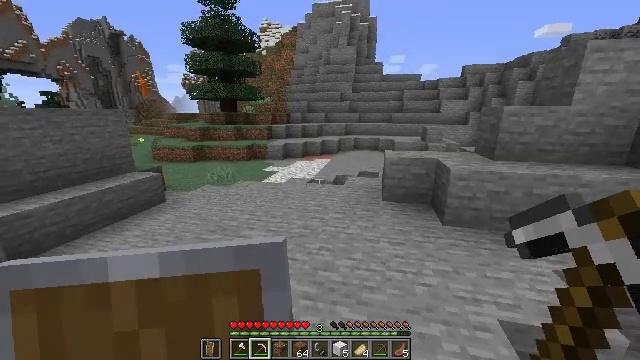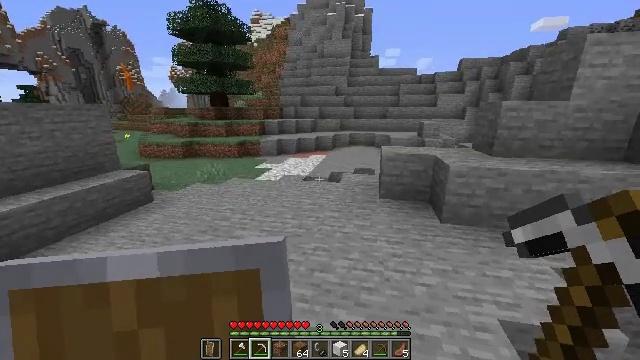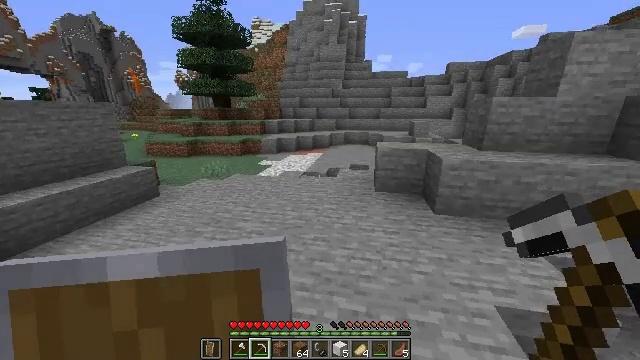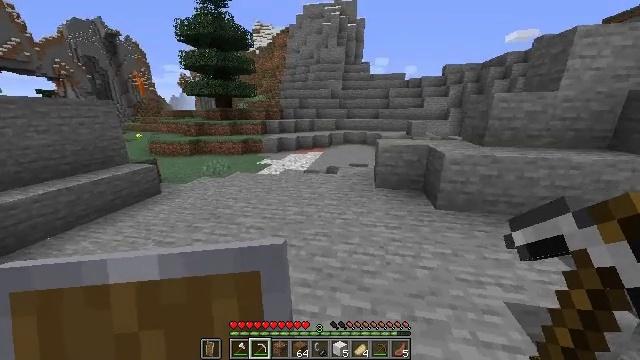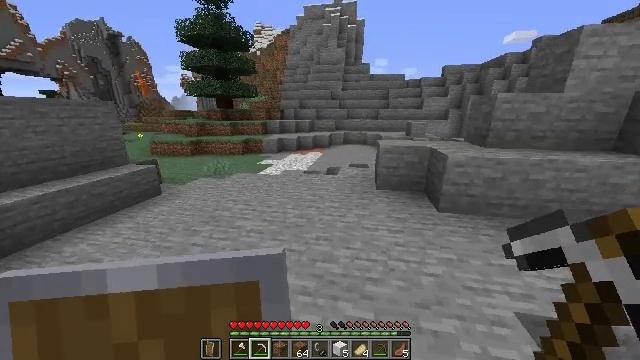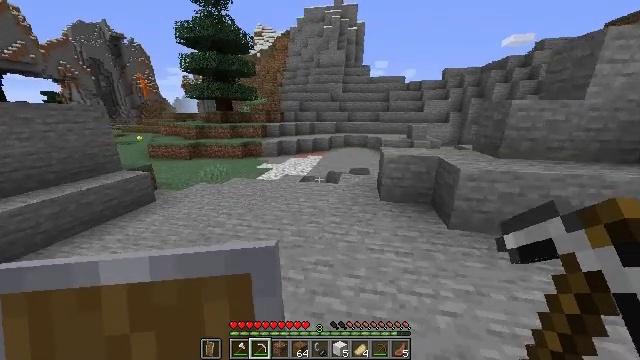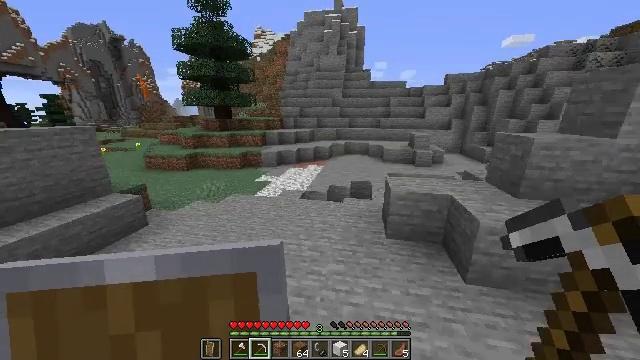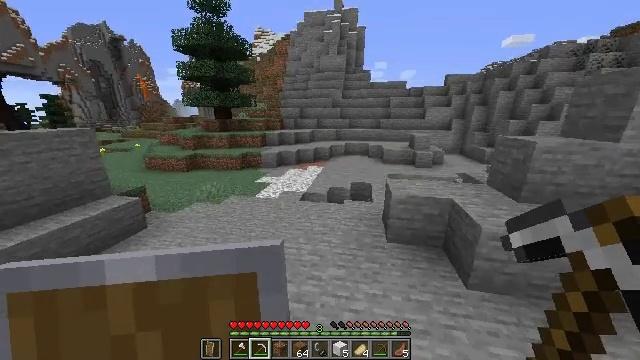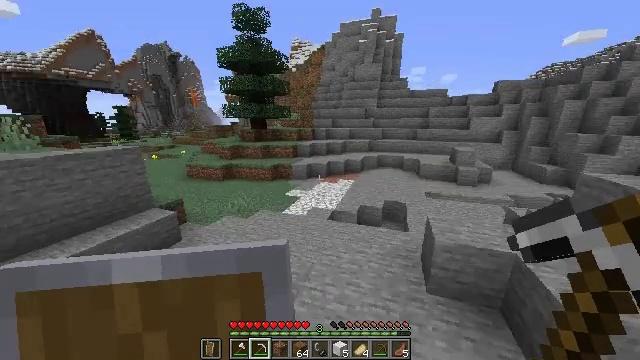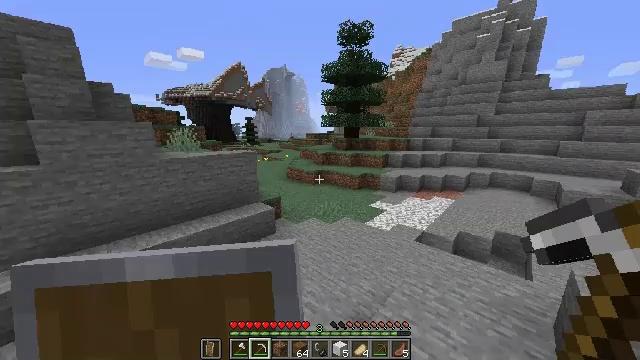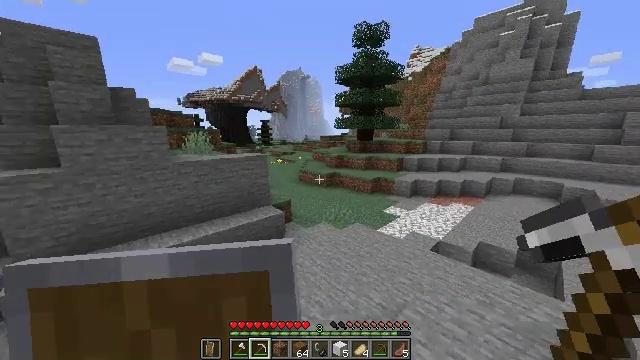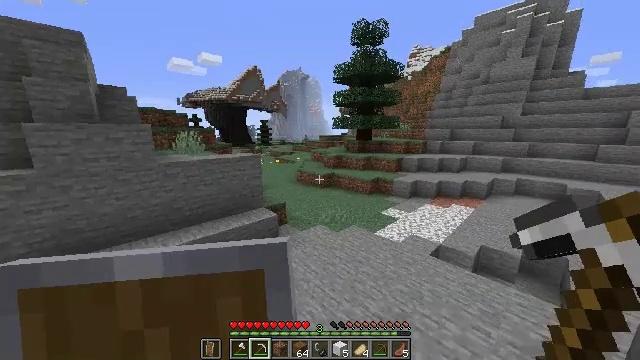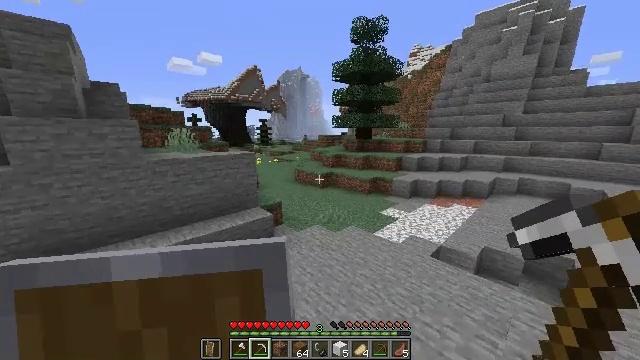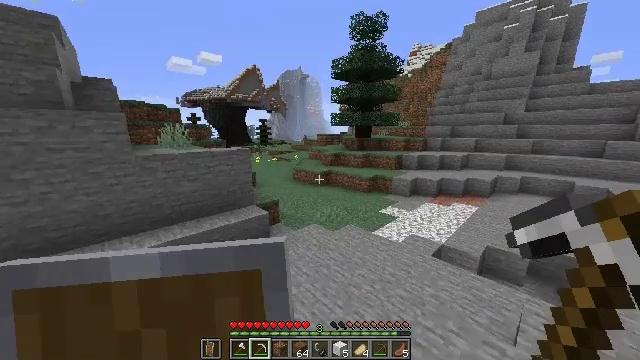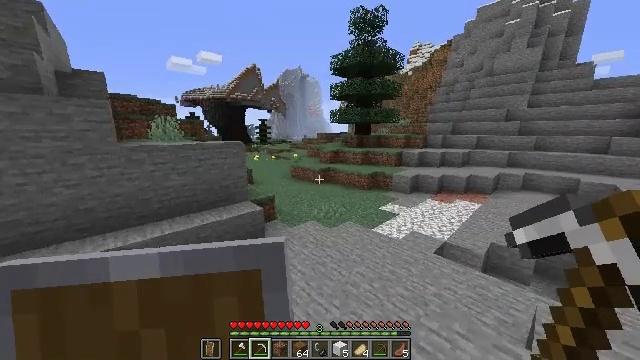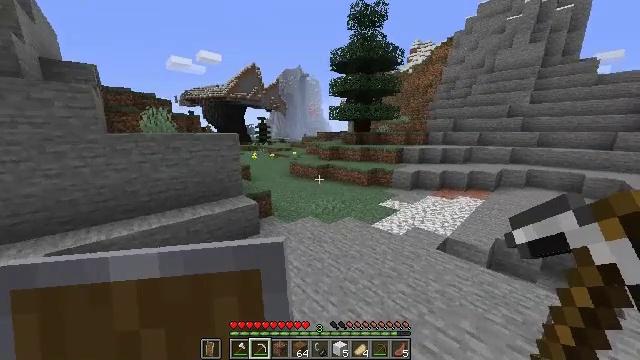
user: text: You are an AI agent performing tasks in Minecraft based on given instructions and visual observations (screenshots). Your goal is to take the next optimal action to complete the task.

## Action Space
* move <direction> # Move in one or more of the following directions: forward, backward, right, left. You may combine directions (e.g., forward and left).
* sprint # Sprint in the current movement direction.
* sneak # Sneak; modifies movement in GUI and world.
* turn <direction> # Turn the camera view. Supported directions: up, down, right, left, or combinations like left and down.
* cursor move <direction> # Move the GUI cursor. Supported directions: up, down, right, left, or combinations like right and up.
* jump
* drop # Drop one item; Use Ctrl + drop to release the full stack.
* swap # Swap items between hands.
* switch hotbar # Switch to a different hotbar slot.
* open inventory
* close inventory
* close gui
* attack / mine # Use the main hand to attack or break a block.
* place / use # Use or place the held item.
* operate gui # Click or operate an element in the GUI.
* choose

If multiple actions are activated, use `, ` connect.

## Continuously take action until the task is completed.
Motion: motion action
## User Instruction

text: Mine the sugar cane near rivers.
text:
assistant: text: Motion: move forward, sprint, turn right, jump
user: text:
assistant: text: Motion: move forward, sprint, jump
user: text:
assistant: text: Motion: move forward, sprint, jump
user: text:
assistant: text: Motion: move forward, sprint, jump
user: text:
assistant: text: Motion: move forward, sprint, jump
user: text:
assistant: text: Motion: move forward, sprint, jump
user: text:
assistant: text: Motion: move forward, sprint, jump
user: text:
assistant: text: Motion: move forward, sprint, turn left and up, jump
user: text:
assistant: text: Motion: move forward, sprint, turn left and up, jump
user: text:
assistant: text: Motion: move forward, sprint, turn left, jump
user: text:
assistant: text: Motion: move forward, sprint, jump
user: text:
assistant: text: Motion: move forward, sprint, jump
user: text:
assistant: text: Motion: move forward, sprint, jump
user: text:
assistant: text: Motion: move forward, sprint, jump
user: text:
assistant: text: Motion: move forward, sprint, jump
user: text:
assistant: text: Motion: move forward, sprint, jump
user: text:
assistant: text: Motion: move forward, sprint, jump
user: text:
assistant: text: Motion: move forward, sprint, jump
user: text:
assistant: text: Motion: move forward, sprint, jump
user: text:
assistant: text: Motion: move forward, sprint, jump
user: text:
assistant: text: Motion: move forward, sprint, turn left, jump
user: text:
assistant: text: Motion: move forward, sprint, turn left, jump
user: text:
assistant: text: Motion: move forward, sprint, jump
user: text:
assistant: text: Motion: move forward, sprint, jump
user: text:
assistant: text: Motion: move forward, sprint, turn left, jump
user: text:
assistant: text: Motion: move forward, sprint, turn left, jump
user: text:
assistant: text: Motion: move forward, sprint, turn left, jump
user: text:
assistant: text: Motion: move forward, sprint, turn left, jump
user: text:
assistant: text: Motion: move forward, sprint, turn left, jump
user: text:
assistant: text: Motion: move forward, sprint, turn left, jump